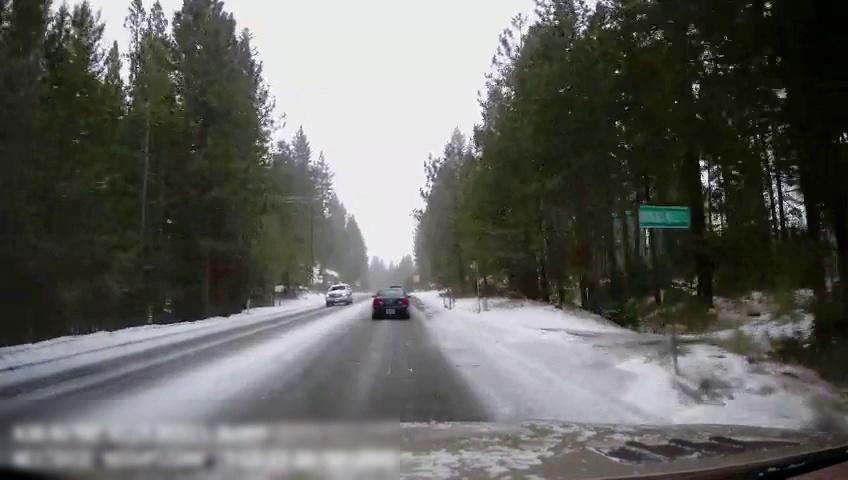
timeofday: Day
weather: Snowy
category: Drivable Space
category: Vehicles | SUV
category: Vehicles | Car
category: Lanes | Opposite Lane
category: Lanes | Opposite Lane
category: Lanes | Current Lane
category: Traffic | Signs